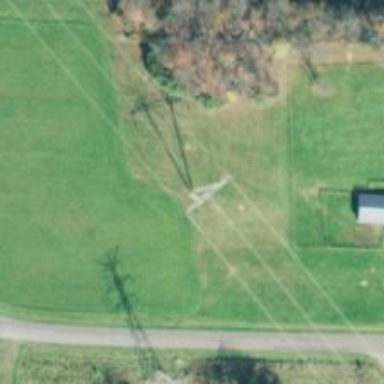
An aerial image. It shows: Lattice structure tower used for power distribution.